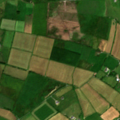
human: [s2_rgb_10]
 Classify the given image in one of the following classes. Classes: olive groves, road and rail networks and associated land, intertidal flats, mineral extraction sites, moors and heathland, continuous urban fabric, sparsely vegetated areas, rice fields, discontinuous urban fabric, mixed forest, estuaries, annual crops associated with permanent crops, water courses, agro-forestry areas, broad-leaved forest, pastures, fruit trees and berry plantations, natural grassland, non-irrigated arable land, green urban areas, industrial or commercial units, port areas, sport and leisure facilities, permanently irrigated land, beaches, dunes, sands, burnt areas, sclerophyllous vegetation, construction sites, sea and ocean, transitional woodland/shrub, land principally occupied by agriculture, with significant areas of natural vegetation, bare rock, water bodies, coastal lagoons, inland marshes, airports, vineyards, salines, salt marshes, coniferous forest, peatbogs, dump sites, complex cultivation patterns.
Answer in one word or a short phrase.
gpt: pastures, land principally occupied by agriculture, with significant areas of natural vegetation, coniferous forest